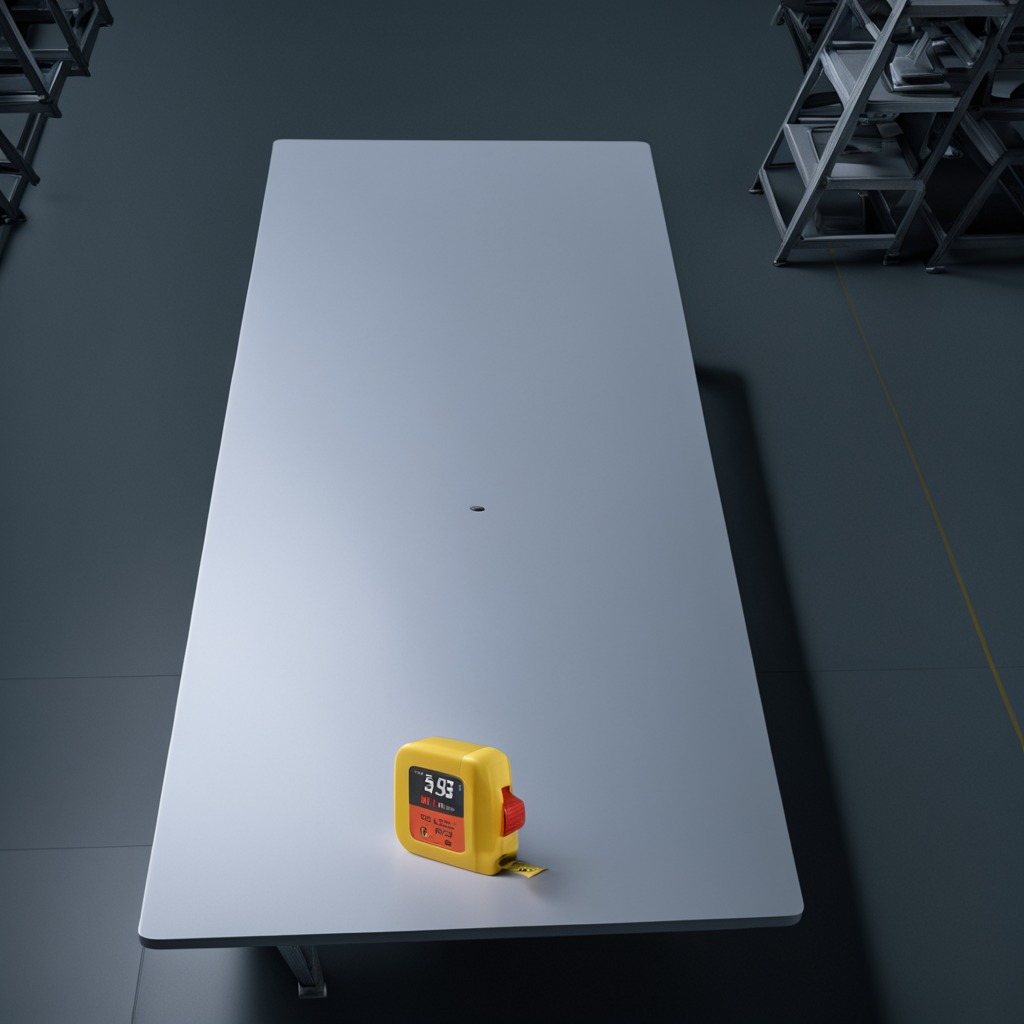
A measuring tape is lying on the tabletop.